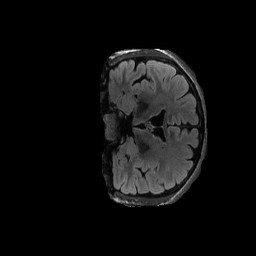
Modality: FLAIR
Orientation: coronal
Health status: ill
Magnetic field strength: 3 T